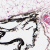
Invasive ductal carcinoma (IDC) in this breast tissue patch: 0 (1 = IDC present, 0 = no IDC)